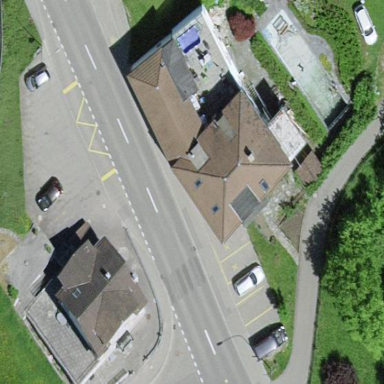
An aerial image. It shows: Hipped-roof building with apartments.